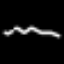
Label: squiggle